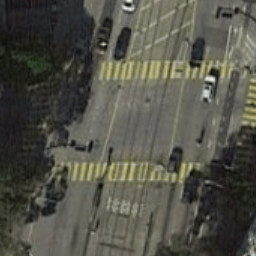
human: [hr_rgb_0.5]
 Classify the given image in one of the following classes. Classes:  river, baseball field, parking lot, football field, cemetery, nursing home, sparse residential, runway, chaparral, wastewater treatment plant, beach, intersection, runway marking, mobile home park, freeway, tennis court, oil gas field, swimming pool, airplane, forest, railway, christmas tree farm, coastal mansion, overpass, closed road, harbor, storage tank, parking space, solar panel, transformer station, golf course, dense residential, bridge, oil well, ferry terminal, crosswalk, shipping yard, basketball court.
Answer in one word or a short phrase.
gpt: crosswalk